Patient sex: M
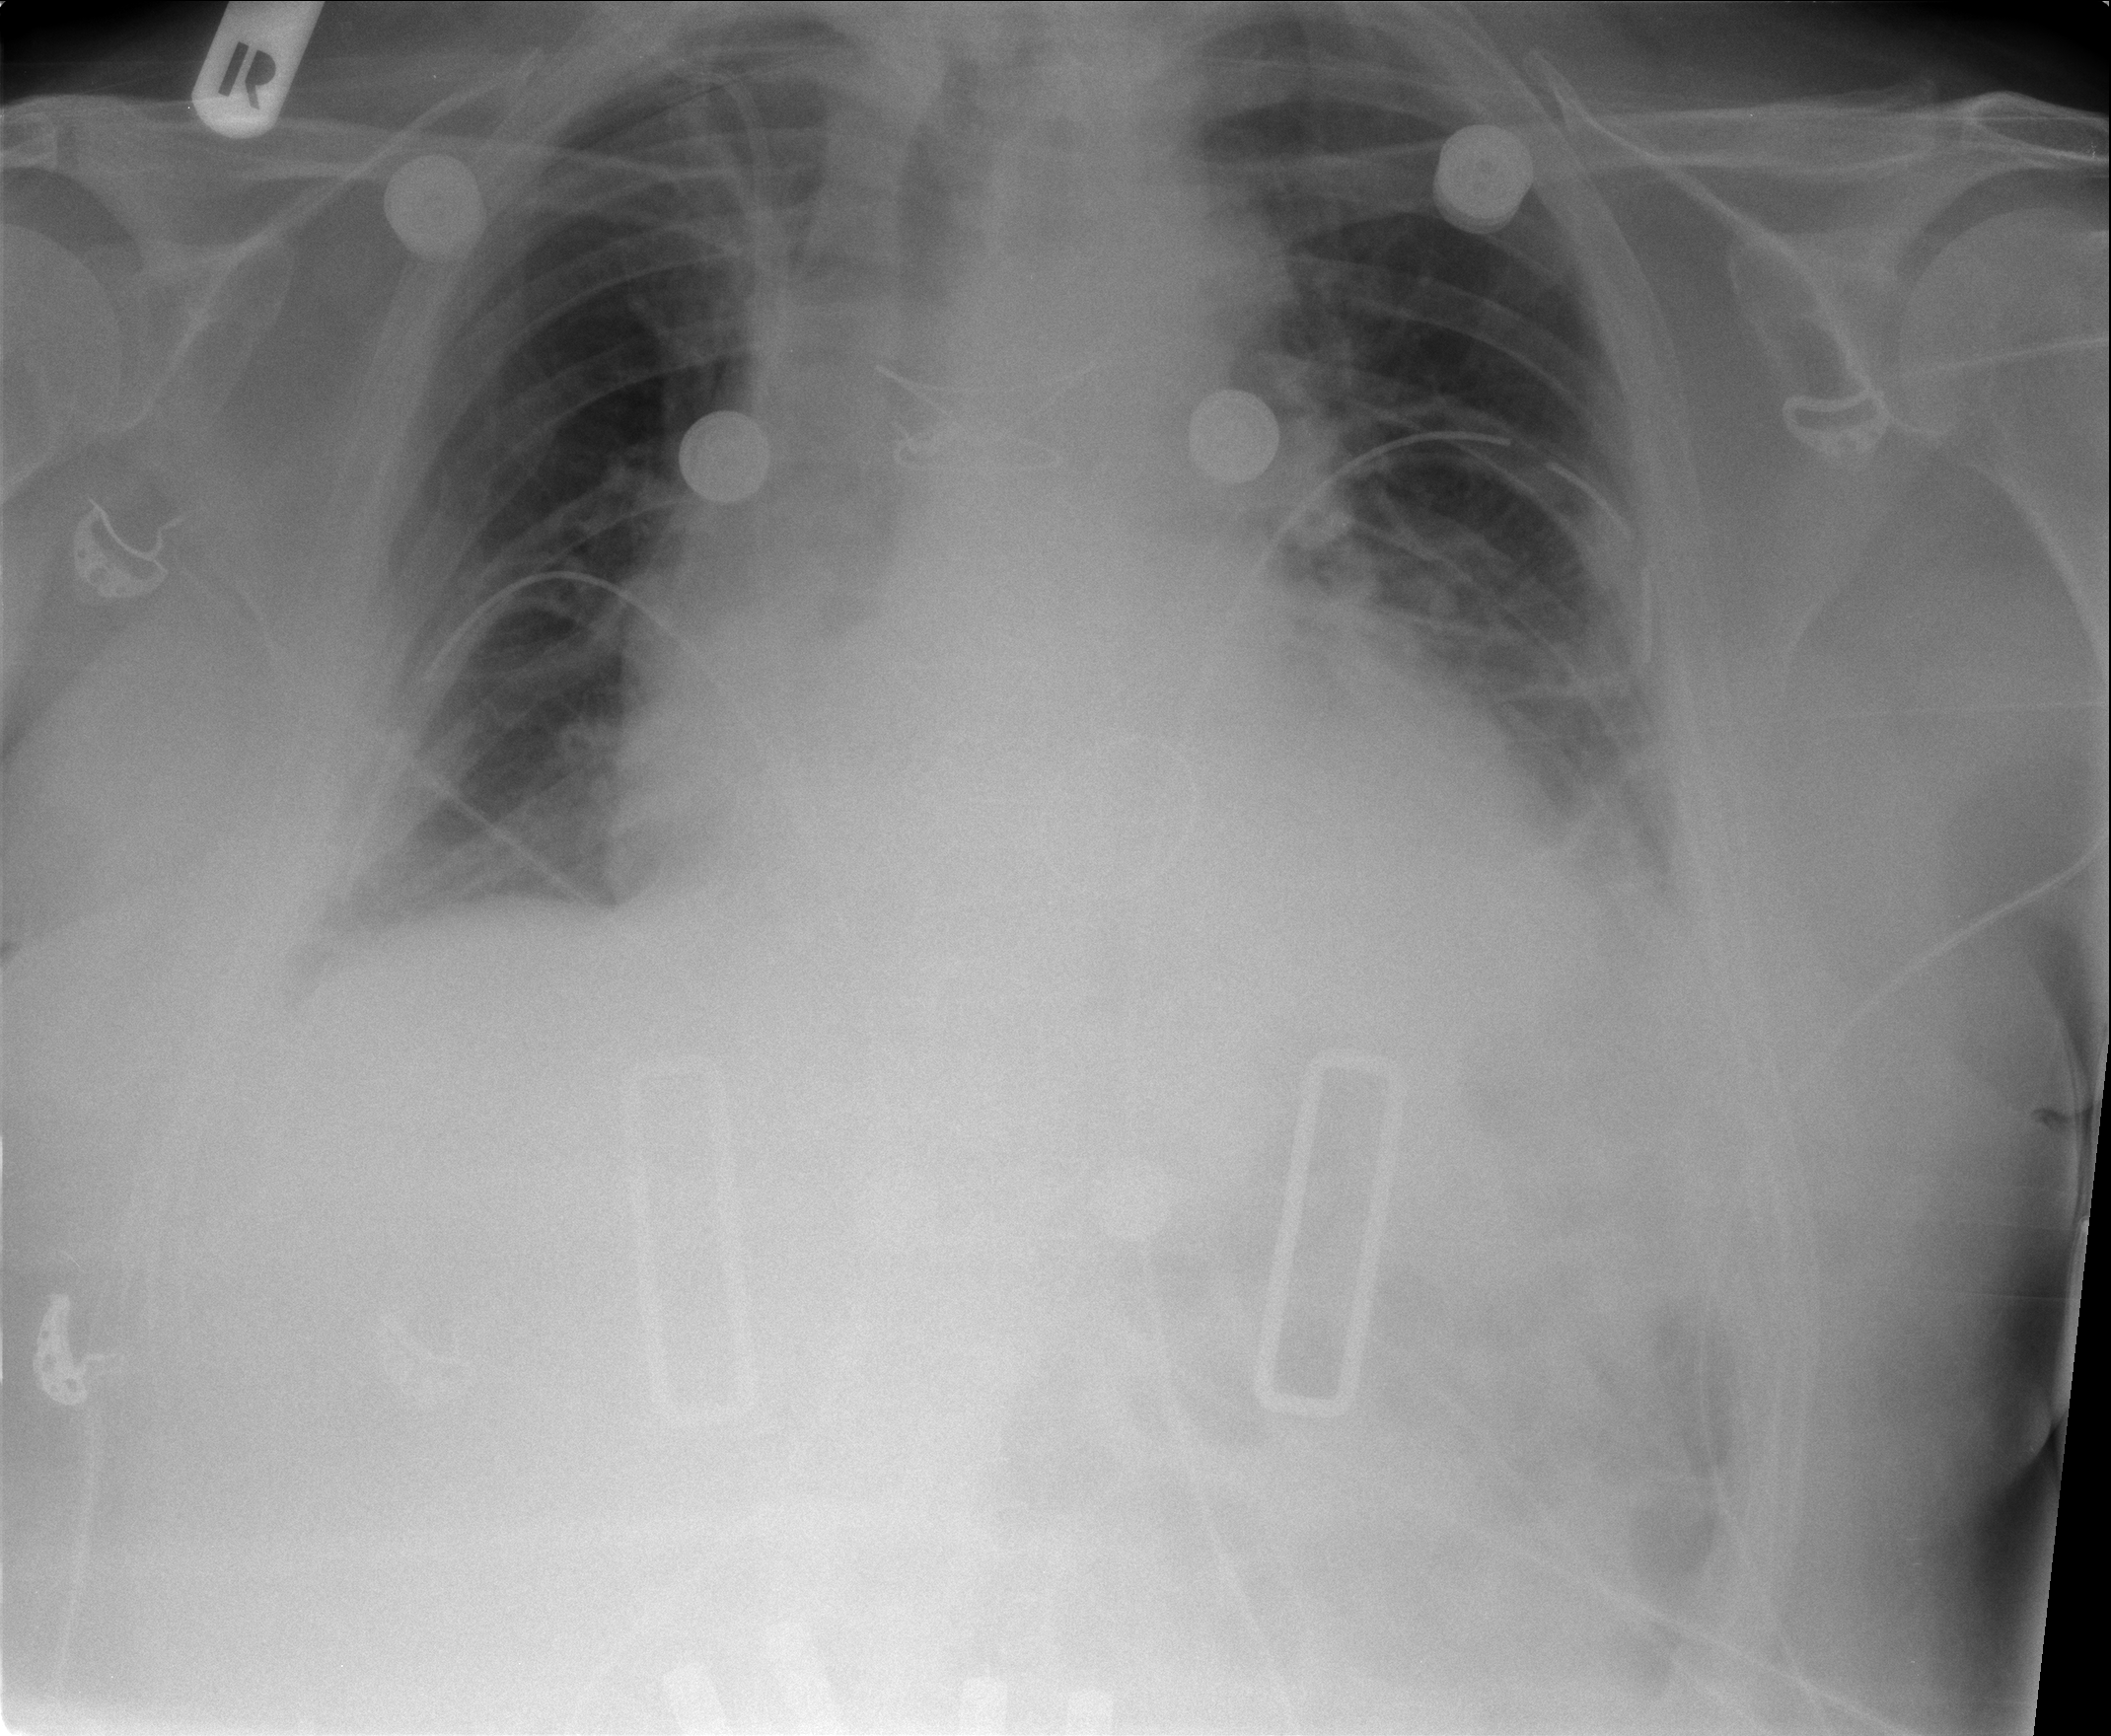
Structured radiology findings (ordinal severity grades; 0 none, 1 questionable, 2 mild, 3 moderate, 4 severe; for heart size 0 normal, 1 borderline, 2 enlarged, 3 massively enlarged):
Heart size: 2
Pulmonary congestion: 2
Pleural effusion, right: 2
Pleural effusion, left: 3
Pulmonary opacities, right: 0
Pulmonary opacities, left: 0
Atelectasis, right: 0
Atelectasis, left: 2